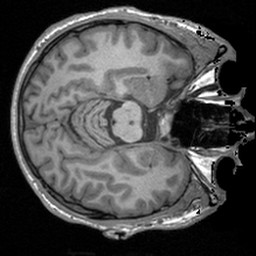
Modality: T1w
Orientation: axial
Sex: male
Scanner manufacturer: siemens
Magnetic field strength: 3 T
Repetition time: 1.9 s
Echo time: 0.00226 s